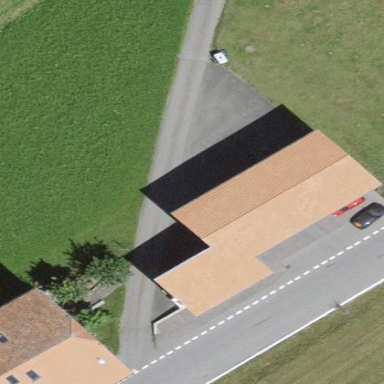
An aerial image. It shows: Garage building.